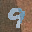
Label: 9